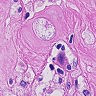
Metastatic tissue present: yes